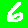
Digit: 6